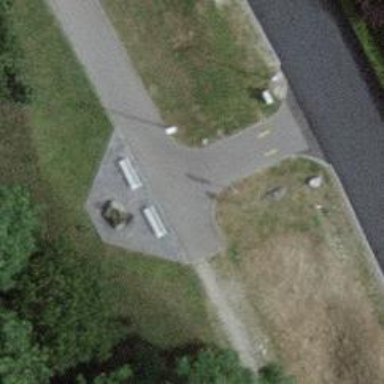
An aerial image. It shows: White bench.